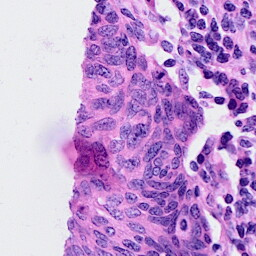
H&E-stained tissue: Cervix